Field crop: tomato
Growth stage: 2
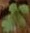
Species: solanum